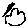
Label: cloud